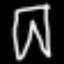
Label: pants